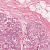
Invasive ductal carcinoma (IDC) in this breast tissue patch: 0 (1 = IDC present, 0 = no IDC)